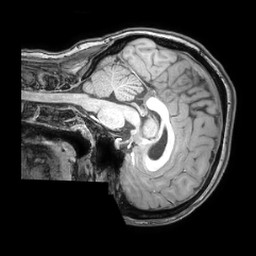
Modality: T1w
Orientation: sagittal
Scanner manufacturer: philips
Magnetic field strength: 3 T
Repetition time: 0.008 s
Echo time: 0.0035 s